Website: macys
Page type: cross-sells
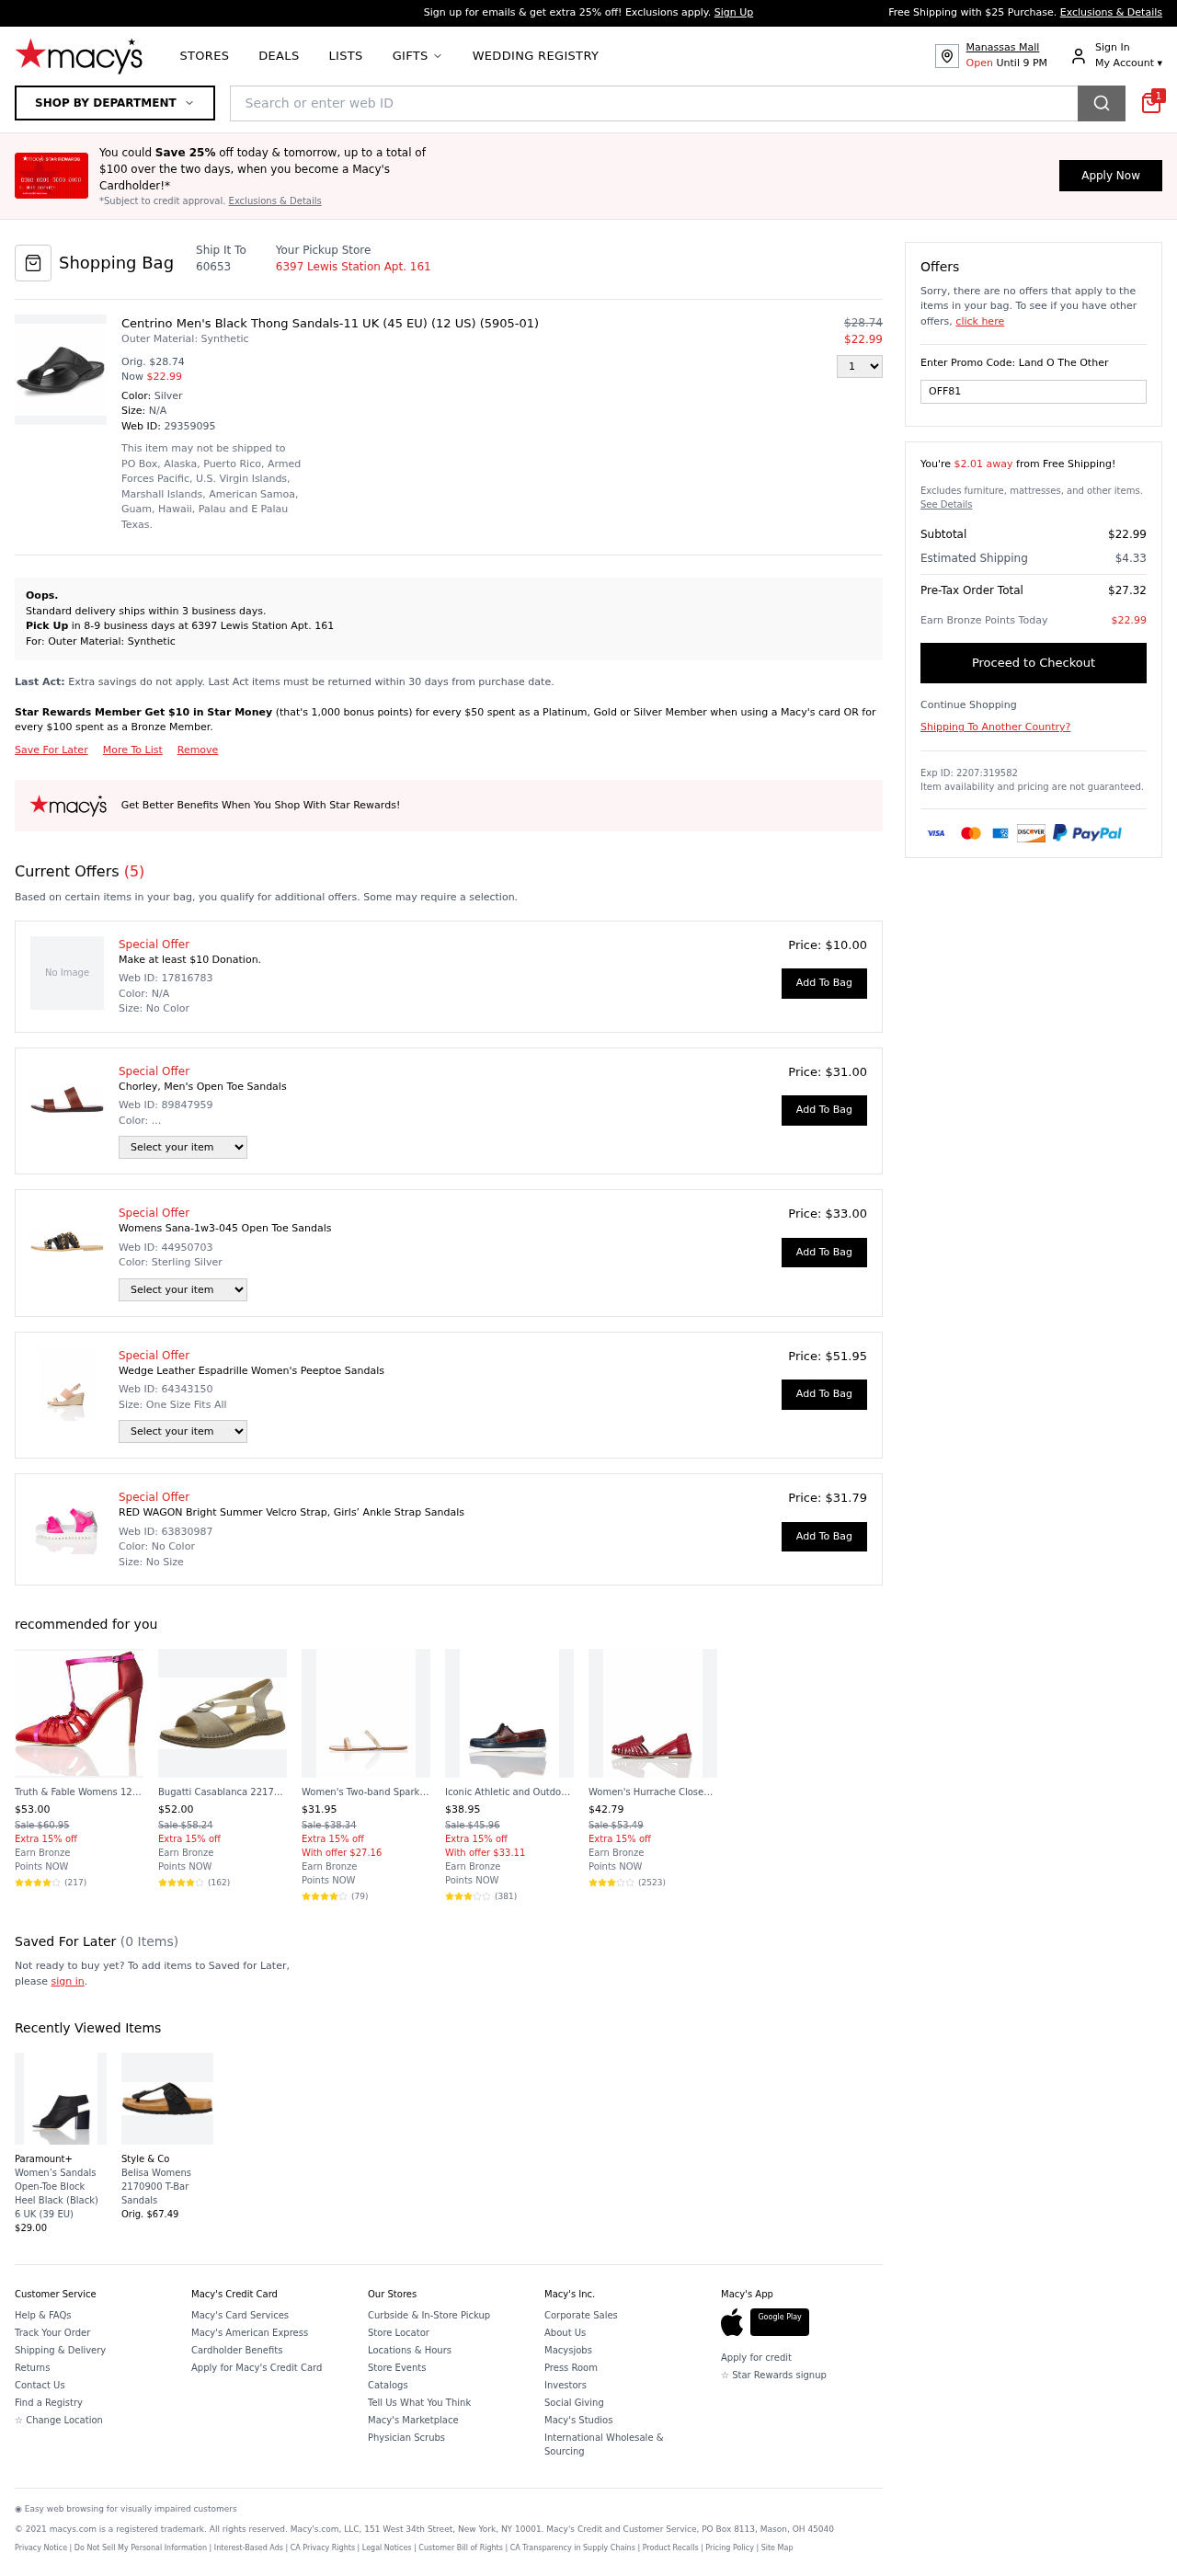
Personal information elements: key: PII_LOCATION1_STREET
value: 6397 Lewis Station Apt. 161
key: PII_POSTCODE
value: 60653
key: PII_PROMO_CODE
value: OFF81
Product elements: key: PRODUCT10_NAME
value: Women's Hurrache Closed Toe Sandals
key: PRODUCT10_NUM_RATINGS
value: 2523
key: PRODUCT10_PRICE
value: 42.79
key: PRODUCT10_RATING
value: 3.2
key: PRODUCT11_NAME
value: Women’s Sandals Open-Toe Block Heel Black (Black) 6 UK (39 EU)
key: PRODUCT11_PRICE
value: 29
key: PRODUCT12_NAME
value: Belisa Womens 2170900 T-Bar Sandals
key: PRODUCT12_PRICE
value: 67.49
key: PRODUCT1_DESC
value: Outer Material: Synthetic
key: PRODUCT1_NAME
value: Centrino Men's Black Thong Sandals-11 UK (45 EU) (12 US) (5905-01)
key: PRODUCT1_PRICE
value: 22.99
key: PRODUCT1_QUANTITY
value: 1
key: PRODUCT2_NAME
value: Chorley, Men's Open Toe Sandals
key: PRODUCT2_PRICE
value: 31
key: PRODUCT3_NAME
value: Womens Sana-1w3-045 Open Toe Sandals
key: PRODUCT3_PRICE
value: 33
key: PRODUCT4_NAME
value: Wedge Leather Espadrille Women's Peeptoe Sandals
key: PRODUCT4_PRICE
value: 51.95
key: PRODUCT5_NAME
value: RED WAGON Bright Summer Velcro Strap, Girls’ Ankle Strap Sandals
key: PRODUCT5_PRICE
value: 31.79
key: PRODUCT6_NAME
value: Truth & Fable Womens 124014 Ankle Strap Sandals
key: PRODUCT6_NUM_RATINGS
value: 217
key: PRODUCT6_PRICE
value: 53
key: PRODUCT6_RATING
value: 4
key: PRODUCT7_NAME
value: Bugatti Casablanca 2217914, Women’s Ankle Strap Sandals
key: PRODUCT7_NUM_RATINGS
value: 162
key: PRODUCT7_PRICE
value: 52
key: PRODUCT7_RATING
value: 4.9
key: PRODUCT8_NAME
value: Women's Two-band Sparkly Open-Toe Flat Sandals Brown Sand), US 9
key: PRODUCT8_NUM_RATINGS
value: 79
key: PRODUCT8_PRICE
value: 31.95
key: PRODUCT8_RATING
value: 4.3
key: PRODUCT9_NAME
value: Iconic Athletic and Outdoor Sandals
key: PRODUCT9_NUM_RATINGS
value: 381
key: PRODUCT9_PRICE
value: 38.95
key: PRODUCT9_RATING
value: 3.9
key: PRODUCT1_ORIGINAL_PRICE
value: $28.74
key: PRODUCT6_ORIGINAL_PRICE
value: Sale $60.95
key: PRODUCT7_ORIGINAL_PRICE
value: Sale $58.24
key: PRODUCT8_ORIGINAL_PRICE
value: Sale $38.34
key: PRODUCT9_ORIGINAL_PRICE
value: Sale $45.96
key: PRODUCT10_ORIGINAL_PRICE
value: Sale $53.49
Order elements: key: ORDER_ID
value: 29359095
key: ORDER_NUM_OFFERS
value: (5)
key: ORDER_FREE_SHIPPING_THRESHOLD
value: $2.01 away
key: ORDER_SUBTOTAL
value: $22.99
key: ORDER_SHIPPING_COST
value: $4.33
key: ORDER_TOTAL
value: $27.32
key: ORDER_POINTS_EARNED
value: $22.99
Search elements: key: HEADER_SEARCH
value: Search or enter web ID
Other elements: key: SAVED_NUM_ITEMS
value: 0